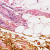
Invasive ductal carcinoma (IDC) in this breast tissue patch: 0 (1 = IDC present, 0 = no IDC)